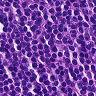
Metastatic tissue present: no